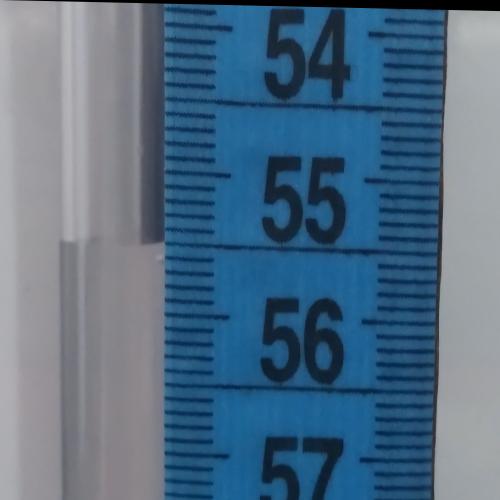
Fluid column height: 55.5 cm